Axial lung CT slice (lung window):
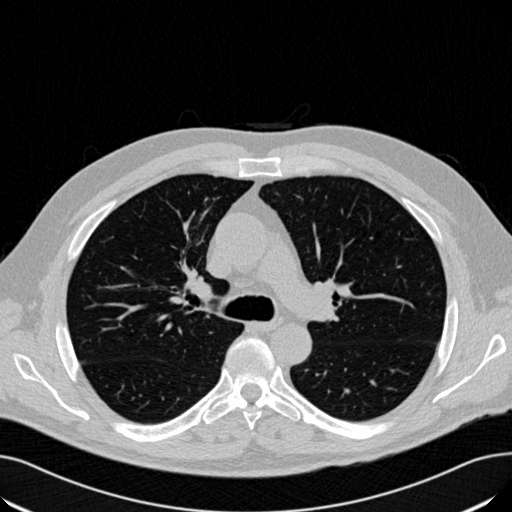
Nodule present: no